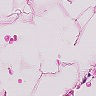
Metastatic tissue present: no